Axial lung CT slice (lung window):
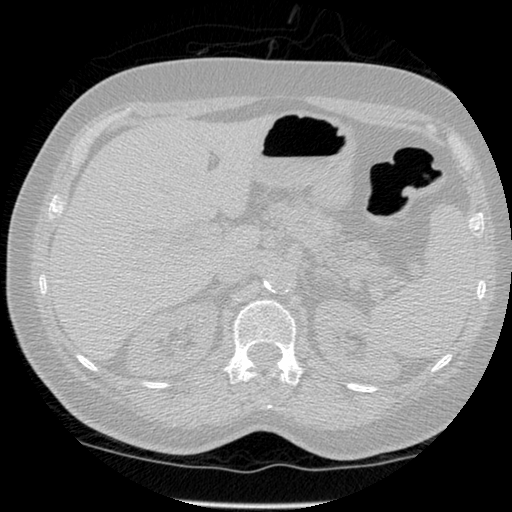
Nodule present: no